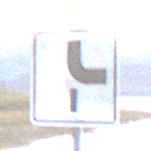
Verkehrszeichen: VerlaufVorfahrtsstrasse10
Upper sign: VorfahrtGewaehren
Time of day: SunriseSunset
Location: Outdoor (RoadRail)
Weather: PartlyCloudy
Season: NotSpecified
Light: Natural